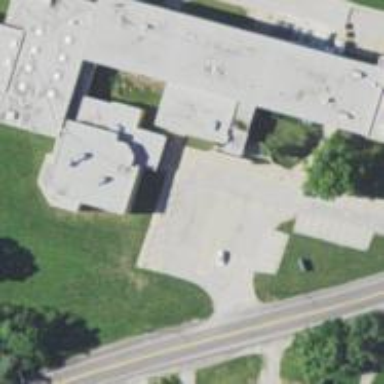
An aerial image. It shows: School building.